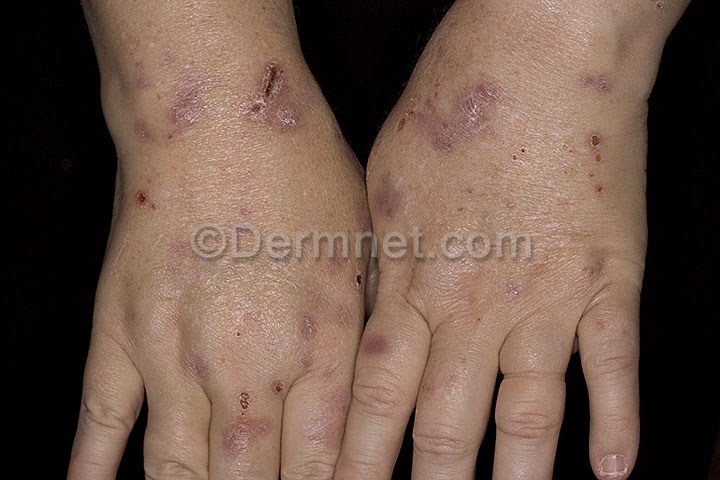
Disease: Light Diseases and Disorders of Pigmentation